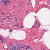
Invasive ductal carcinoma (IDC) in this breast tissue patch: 0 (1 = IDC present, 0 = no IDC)